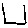
Label: square